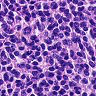
Metastatic tissue present: no